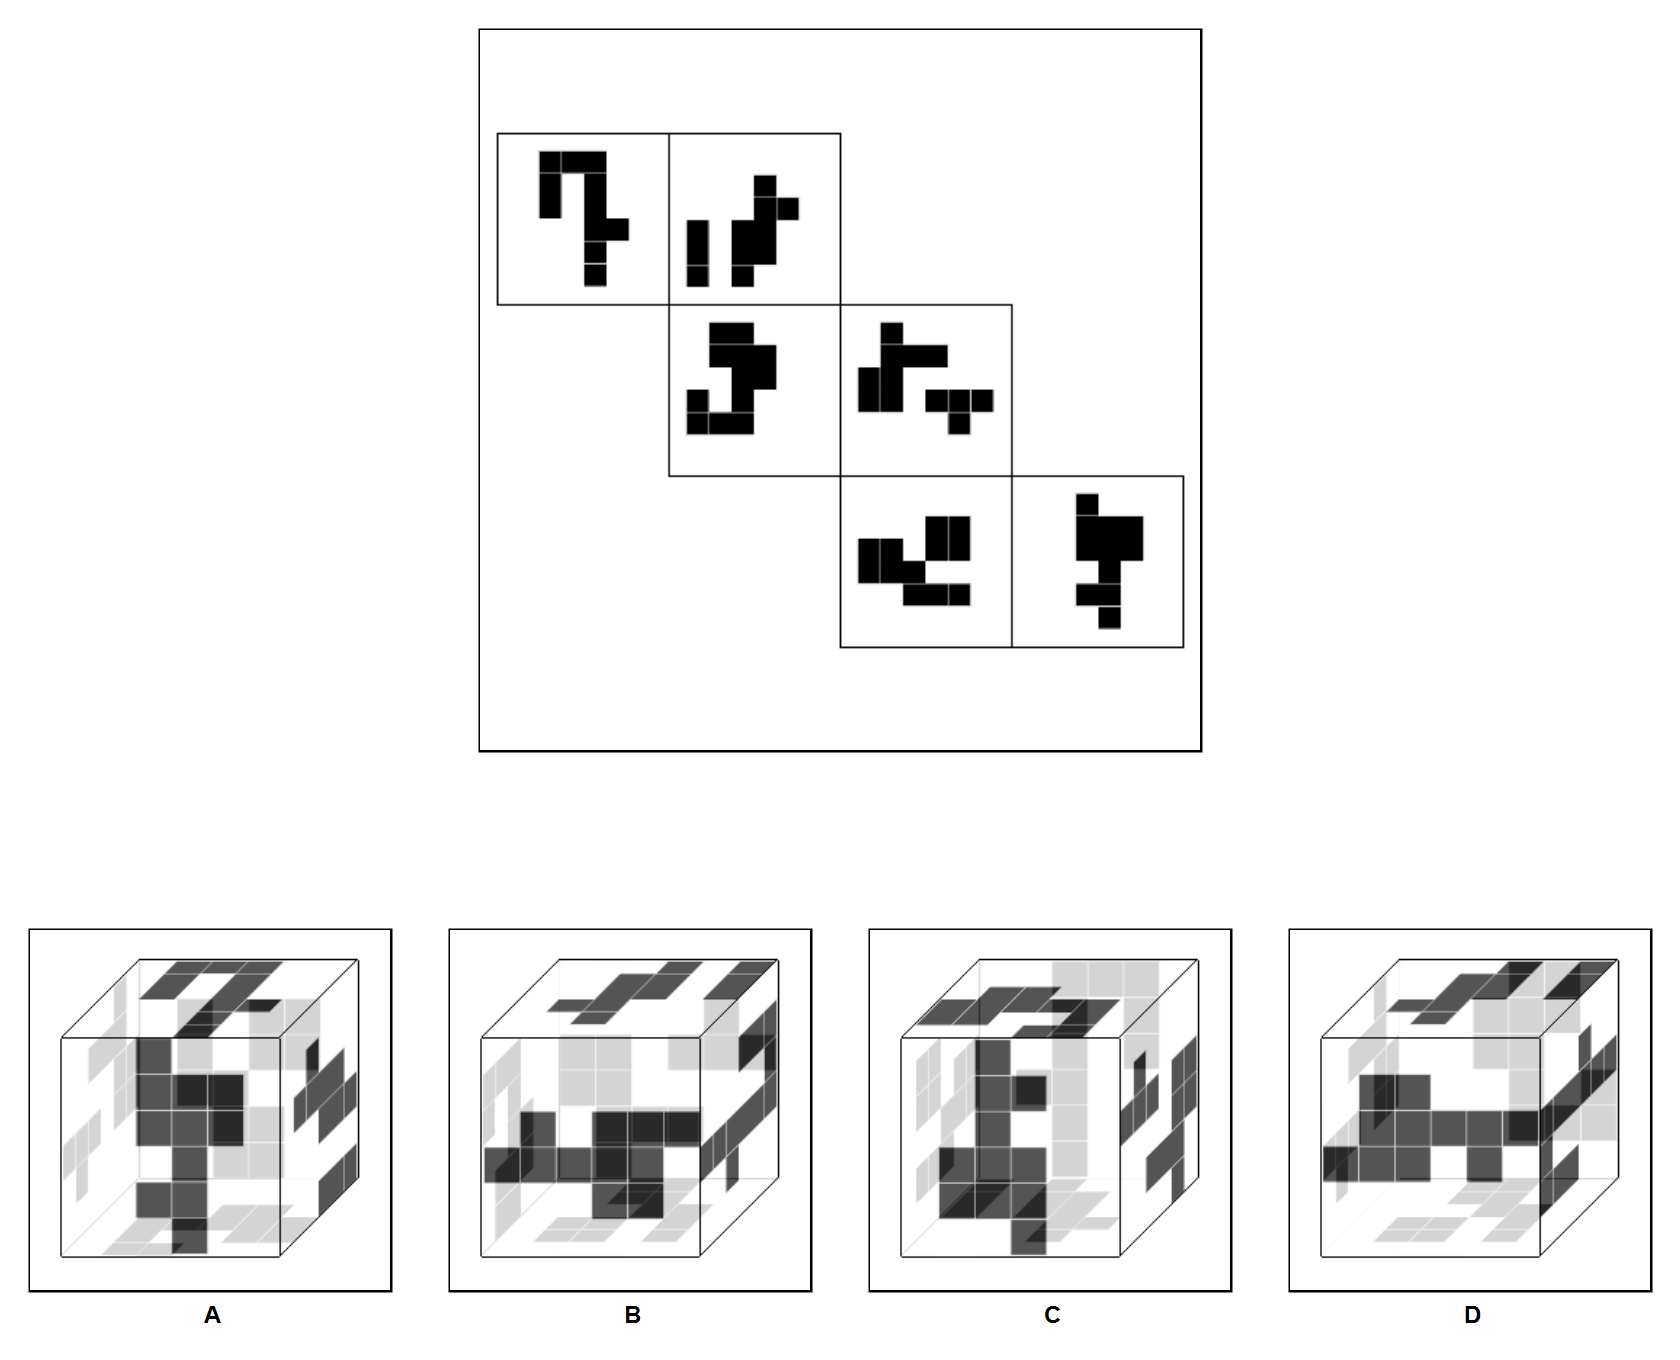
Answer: D